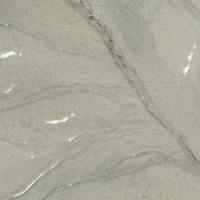
EUNIS habitat code: 48
Species observed at this site:
Phoenicurus ochruros